Question: There is a column from a view which have the multi-value separator the new line.

But when I drag and drop this view inside my XPage ( as a '<xp:viewpanel>' ) the multiple values are display within ',' and not in different lines.
I couldn't find any property in the view column. How can I achive this?
Thanks in advance.
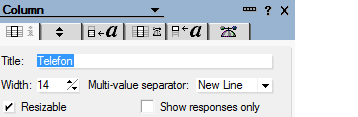
Answer: You have to use customConverter here. Because convertList takes only one character as the seperator.
'''
<xp:viewColumn
columnName="SomeColumn"
id="viewColumn1"
contentType="html">
<xp:this.converter>
<xp:customConverter getAsObject="#{javascript:return value;}">
<xp:this.getAsString>
<![CDATA[#{javascript:return @Implode(value, "<br/>")}]]>
</xp:this.getAsString>
</xp:customConverter>
</xp:this.converter>
<xp:viewColumnHeader
value="Header"
id="viewColumnHeader1">
</xp:viewColumnHeader>
</xp:viewColumn>
'''
We are imploding values by '<br/>' string and providing content type so it won't escape the html output.